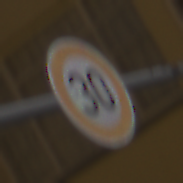
Verkehrszeichen: Geschwindigkeit30
Umgebung: Outdoor, Urban
Tageszeit: Night
Wetter: Clear
Licht: Artificial
Jahreszeit: NotSpecified
Kontrast: HighContrast